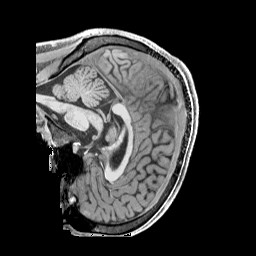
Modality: T1w
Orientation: sagittal